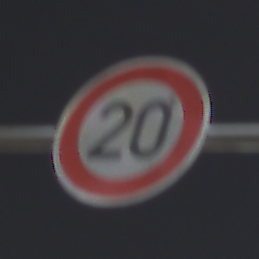
Verkehrszeichen: Geschwindigkeit20
Umgebung: Outdoor, Urban
Tageszeit: Night
Wetter: PartlyCloudy
Licht: Artificial
Jahreszeit: NotSpecified
Kontrast: HighContrast